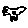
Label: bird